Question: I have a UI with a QTabWidget whose last tab allows the user to add a new tab, as in Firefox :

But I can't quite get the behaviour that I need. For now, I have used the signal 'currentChanged(int)', but as its name states, if the user clicks 2 times on that '+' tab, it will emit the signal only the first time. I want my homemade 'addTab' method to be launched every time the '+' tab is clicked, not only when the current tab has been changed.
So I was thinking about creating a subclass of QTableWidget to add a homemade signal, named for example 'tabClicked'. But I can't understand when the signal is emitted. This is what I have so far :
'''
from PyQt4 import QtGui
from PyQt4.QtCore import pyqtSignal
class QTableWidgetClickable(QtGui.QTabWidget):
tabClicked = pyqtSignal(int)
def __init__(self, parent=None):
super(QTableWidgetClickable, self).__init__(parent)
def tabClicked(self):
print "tab clicked!"
'''
Should I emit, with something like 'self.emit(SIGNAL("tabClicked(int)")' ? But when? How do I make the computer understand that I want this behaviour only when a tab is clicked?
Am I overcomplicating things?
I am very comfortable using signals but it looks like I'm not quite as comfortable creating them :) Please ask for more details if I'm not being clear enough.
Thanks a lot in advance!
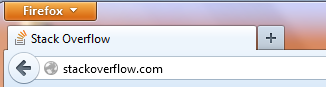
Answer: I would suggest that you add a 'QPushButton' like this:
'''
class QTableWidgetClickable(QtGui.QTabWidget):
tabClicked = pyqtSignal(int)
def __init__(self, parent=None):
super(QTableWidgetClickable, self).__init__(parent)
# add qpushbutton
self.addButton = QtGui.QPushButton()
# connect a signal
self.addButton.clicked.connect(self.tabClicked)
def tabClicked(self):
print "tab clicked!"
'''
Or you could emit signal like this:
'''
def tabClicked(self):
print "tab clicked!"
some_intiger = 0
self.tabClicked.emit(some_intiger)
'''
And than you should connect this emited signal to some new function in '__init__()'
'''
def __init__():
self.tabClicked.connect(self.addTab)
def addTab():
# this function is executed ever time you emit signal from 'self.tabClicked()'
print "addTab?"
'''